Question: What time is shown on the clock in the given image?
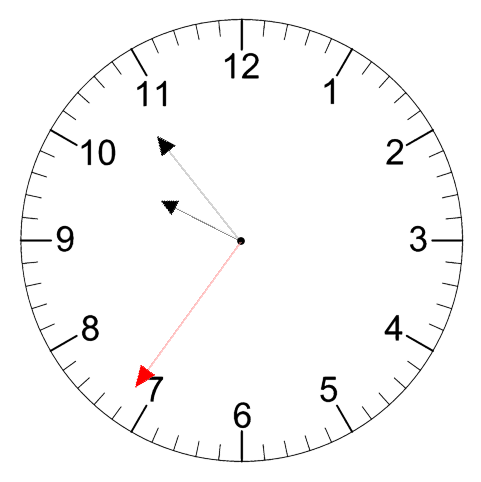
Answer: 09:53:36